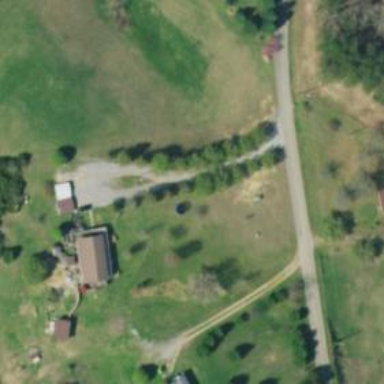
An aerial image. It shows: Driveway.